Field crop: maize
Growth stage: 1
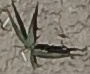
Species: sorghum